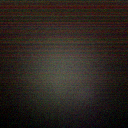
Screen state: off